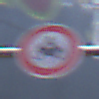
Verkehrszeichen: VerbotKraftraeder
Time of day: MorningAfternoon
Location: Outdoor (Urban)
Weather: PartlyCloudy
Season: NotSpecified
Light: Natural